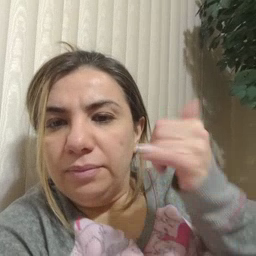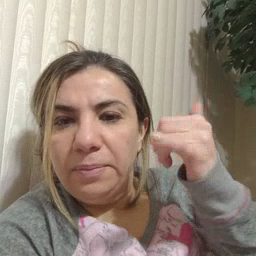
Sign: yellow